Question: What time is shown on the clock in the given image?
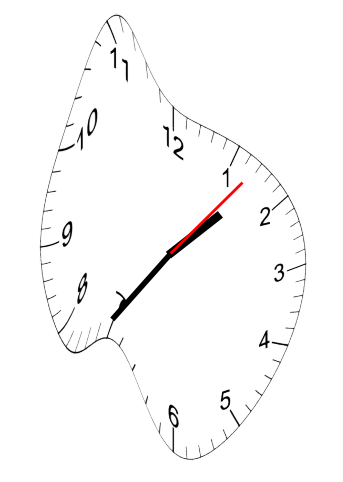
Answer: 01:36:07